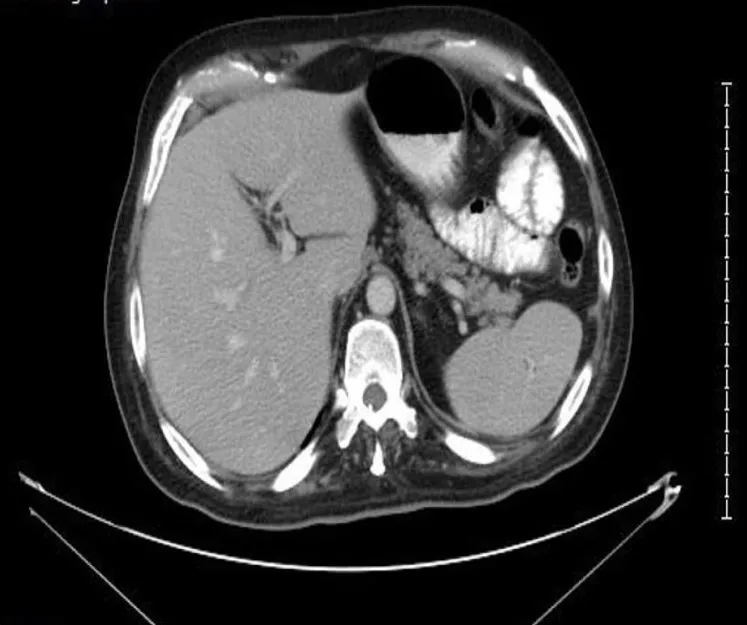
CT scan upper abdomen with IV contrast shows no abdominal organs metastases.
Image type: radiology (ct)